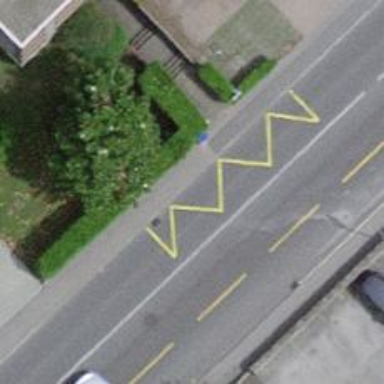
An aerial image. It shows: Bus stop with platform for public transport.